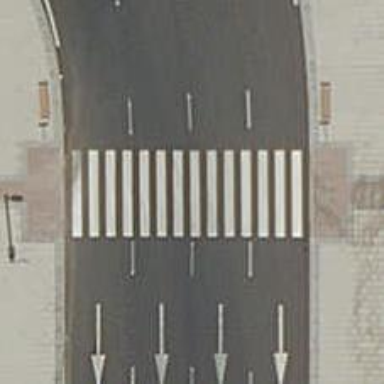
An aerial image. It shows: Uncontrolled zebra crossing on the road.